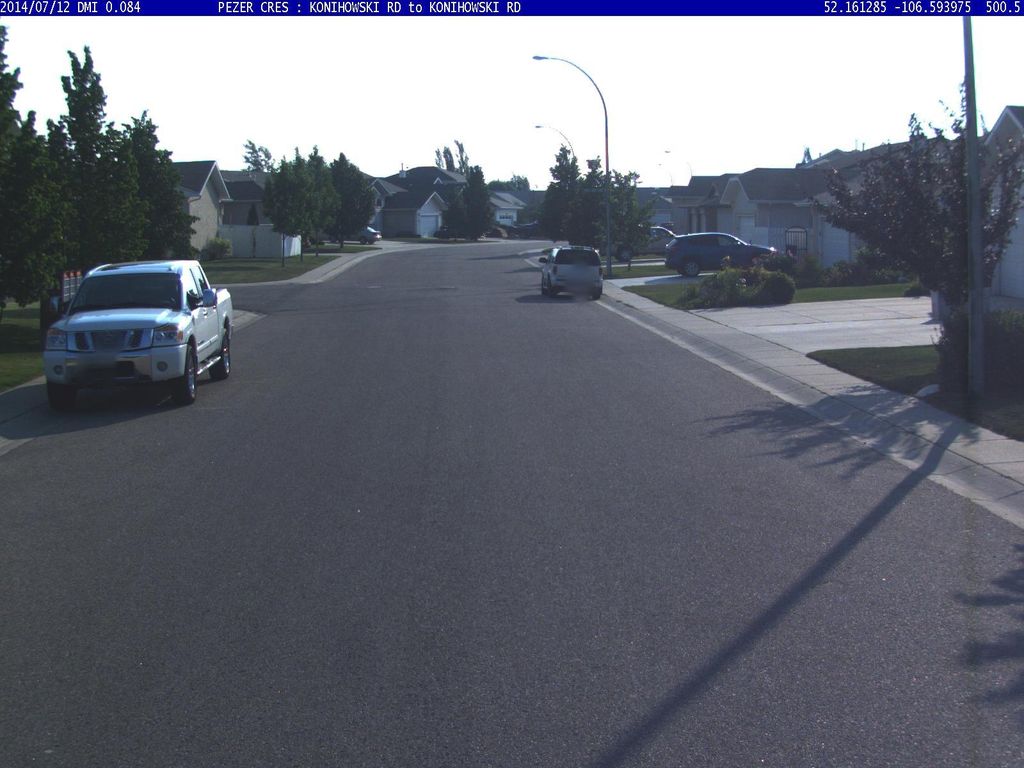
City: saskatoon